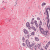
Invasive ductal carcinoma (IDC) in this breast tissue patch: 0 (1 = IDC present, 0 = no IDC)